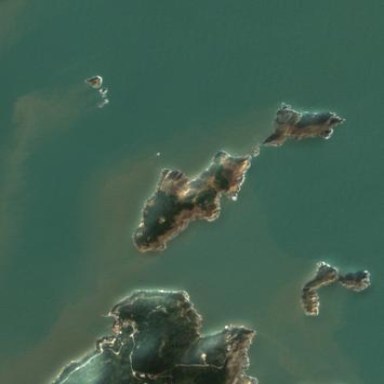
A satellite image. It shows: Island with natural coastline.